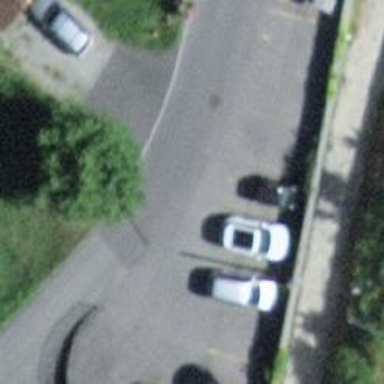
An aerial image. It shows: Paved alley designated as service road.